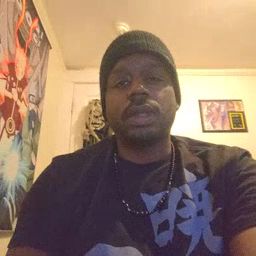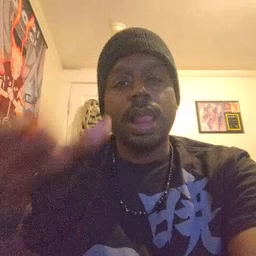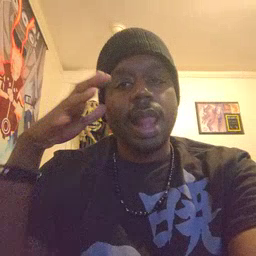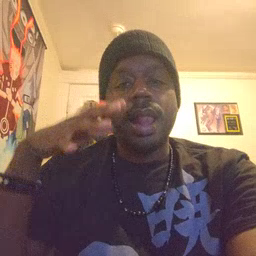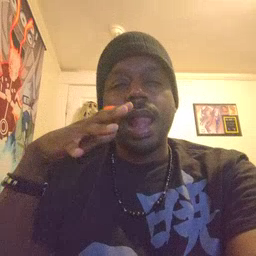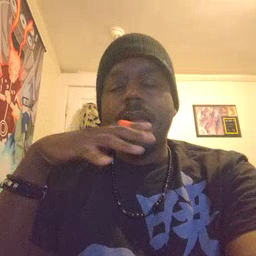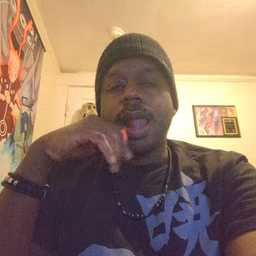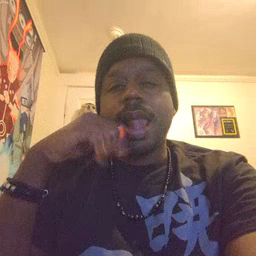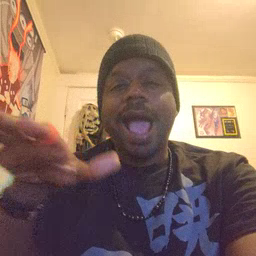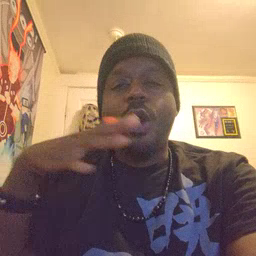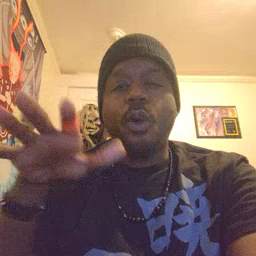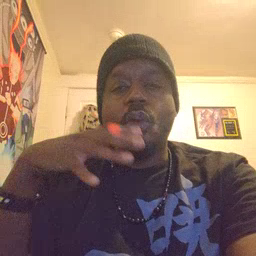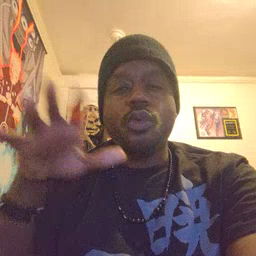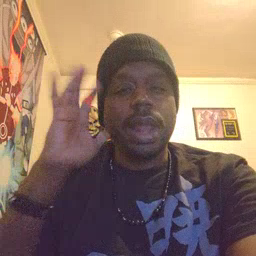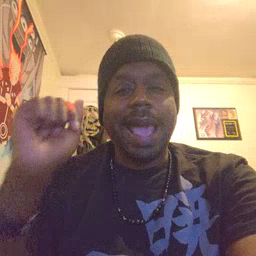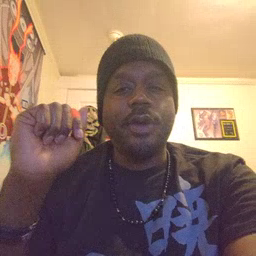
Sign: loud